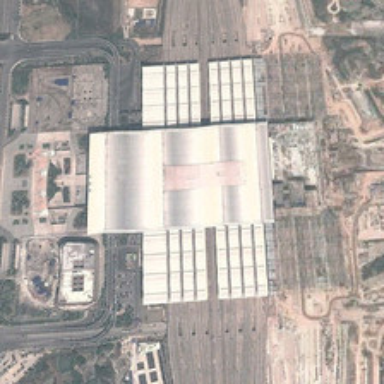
High speed rail station around the city .